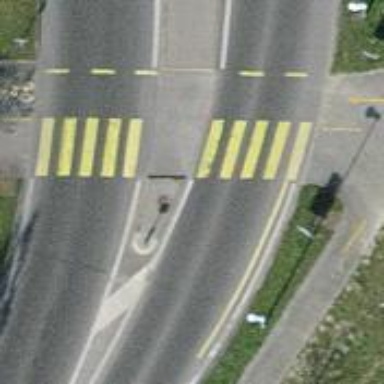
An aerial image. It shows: Marked footway crossing with asphalt surface and pedestrian island.